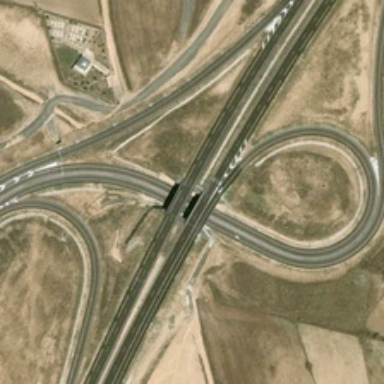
Some green plants are near a viaduct .